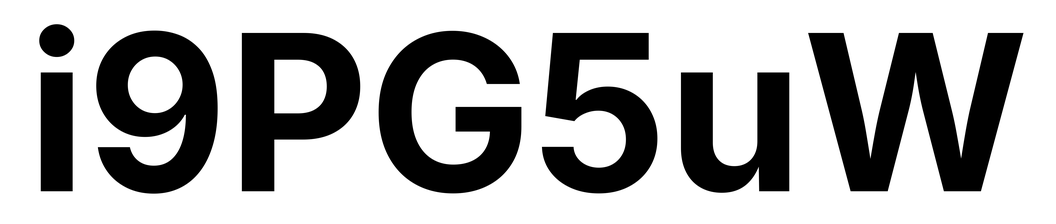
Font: Inter_Bold